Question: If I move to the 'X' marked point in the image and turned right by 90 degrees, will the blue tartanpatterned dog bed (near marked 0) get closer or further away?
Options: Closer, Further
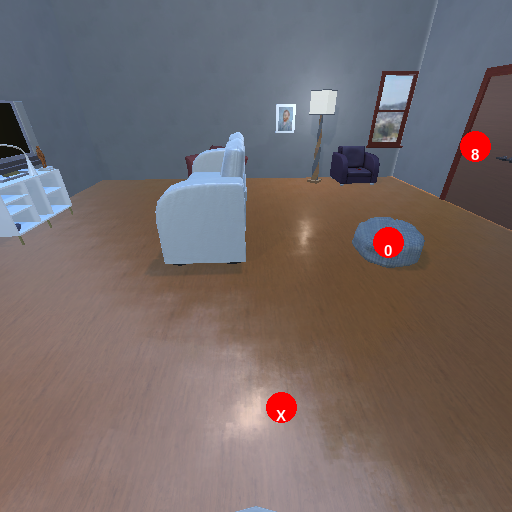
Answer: Closer